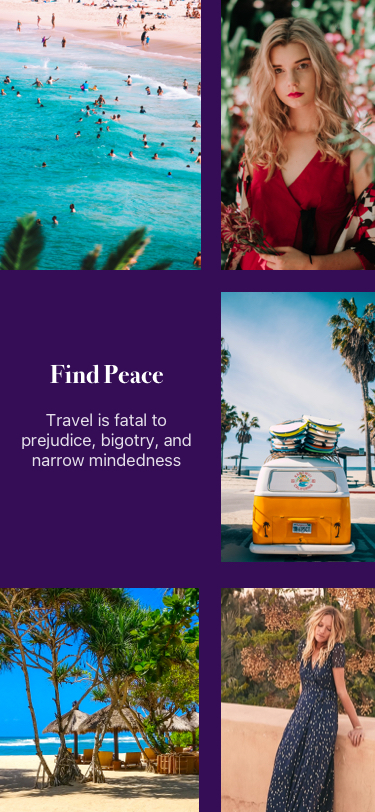
Text in this UI design:
Travel is fatal to prejudice, bigotry, and narrow mindedness
Find Peace